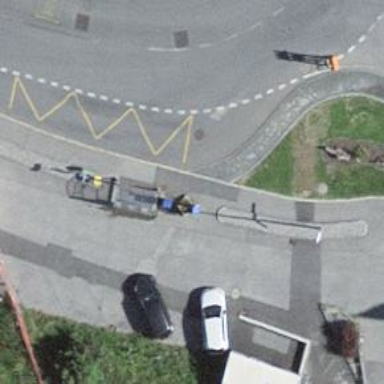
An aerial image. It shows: Bus stop with platform for public transport.